五年级 · 画法几何学
(14 分)

顺时针旋转 ( ) , 又向 ( ) 平移 ( ) 格得到的。(2) 图形 3 可看作是图形 2 绕（ ）点顺时针旋转（ ）, 又向（）平移$(）$ 格得到的。(3) 图形 4 可看作是图形 1 绕 ( ) 点（）时针旋转（），又向（）平移$($ ) 格得到的。(4) 图形 1 、图形 2 、图形 $3 、$ 图形 4 组成的图形有 ( ) 条对称轴。
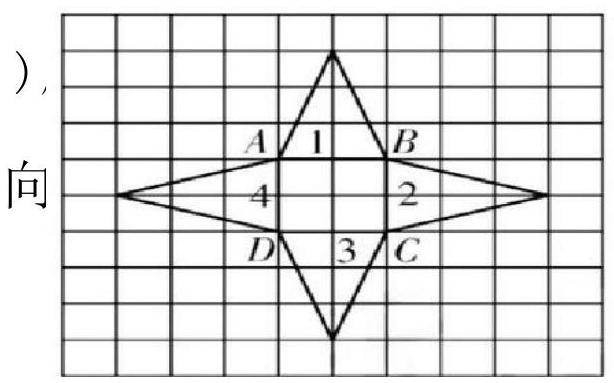
答案: (1)A

$90^{\circ}$ 右 2

(2) B $90^{\circ}$ 下 2

(3)A

逆 $90^{\circ}$ 下

2

(以上答案不唯一)

(4) 4
解析: 答案:(1)A

$90^{\circ}$ 右 2

(2) B $90^{\circ}$ 下 2

(3)A

逆 $90^{\circ}$ 下

2

(以上答案不唯一)

(4) 4